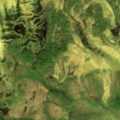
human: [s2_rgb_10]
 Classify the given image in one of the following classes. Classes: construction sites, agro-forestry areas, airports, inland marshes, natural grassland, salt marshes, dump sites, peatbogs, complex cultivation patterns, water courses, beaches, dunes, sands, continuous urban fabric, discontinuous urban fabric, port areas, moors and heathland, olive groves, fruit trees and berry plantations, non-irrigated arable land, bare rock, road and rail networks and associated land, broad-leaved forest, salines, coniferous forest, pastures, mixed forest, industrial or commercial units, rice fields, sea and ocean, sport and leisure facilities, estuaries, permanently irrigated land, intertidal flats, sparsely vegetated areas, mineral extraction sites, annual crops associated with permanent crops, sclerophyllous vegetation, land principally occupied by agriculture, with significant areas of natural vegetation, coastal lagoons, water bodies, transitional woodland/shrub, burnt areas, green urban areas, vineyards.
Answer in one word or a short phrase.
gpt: coniferous forest, mixed forest, peatbogs